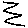
Label: zigzag